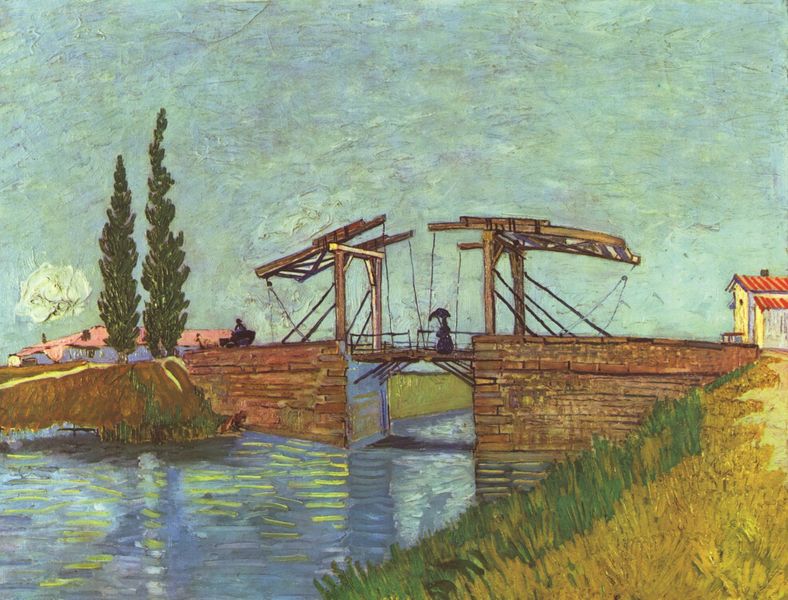
Titel: Die Anglois-Brücke bei Arles (Die Zugbrücke)
Künstler: Vincent van Gogh
Standort: Köln
Institution: Wallraf-Richartz-Museum
Schlagwörter: baum, blau, blätter, dunkel, gemälde, himmel, mann, schatten, wasser, weiß, wolken, bäume, fluss, gelb, grün, impressionismus, landschaft, menschen, ocker, see, stadt, ufer, braun, fenster, frankreich, frau, hell, holz, impressionisme, kleid, licht, orange, schwarz, strasse, stützen, türkis, dach, dame, gebäude, gras, haus, rasen, regenschirm, rot, schirm, sonnenschirm, weg, wiese, wolke, expressionismus, malerei, leinen, mensch, stein, steine, holland, niederlande, öl, bach, gräser, häuser, hügel, natur, pappeln, schilf, spiegelung, brücke, brüstung, gehen, gewässer, kanal, pastos, rauch, sonne, figur, blatt, rosa, kamin, karren, schornstein, zypressen, hellblau, japan, wellen, ort, zwei, hang, dorf, dächer, mauer, ziegel, dunst, klein, linien, backstein, kutsche, van gogh, wagen, böschung, seile, duktus, manet, balken, geländer, bretter, gestalt, taue, schild, gerüst, gogh, steinbrücke, zypresse, sonnig, vincent van gogh, maison, picasso, konstruktion, flimmern, fröhlich, pinien, schtten, ciel, paysage, peinture, hasu, vincent, ville, bauwerk, fuhrwerk, postimpressionismus, impressionist, flussufer, platanen, durchfahrt, gemauert, hausdach, hängebrücke, zugbrücke, nuage, lücke, schleuse, huile, arbres, couleurs, stricke, fra, pont, andschaft, herbe, impressionnisme, spegelung, arles, rivière, impression, überqueren, passants, holzkonstruktion, spaziergängerin, bateau, orane, route, abstützung, hausdächer, vincent van, welen, atützkonstruktion, hebebrücke, jour, scgirm, schirem, ziehbrücke, landschaft am fluss, cyprès, spiegellung, acces, mechanique, mécanique